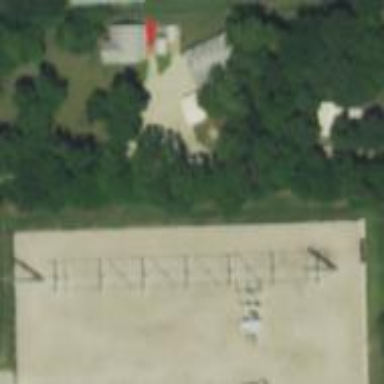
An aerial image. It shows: Distribution level power substation enclosed by fence.